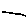
Label: line